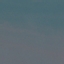
Land use / land cover: SeaLake